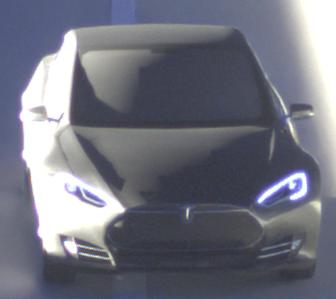
Make: Tesla
Model: Model S 60
Detailed model: Model S
Model produced from: 2013/10
Model produced until: 2014/10
Doors: 5
Color: gray
Road condition: dry road
Daytime: sunrise or sunset
Contrast: high contrast